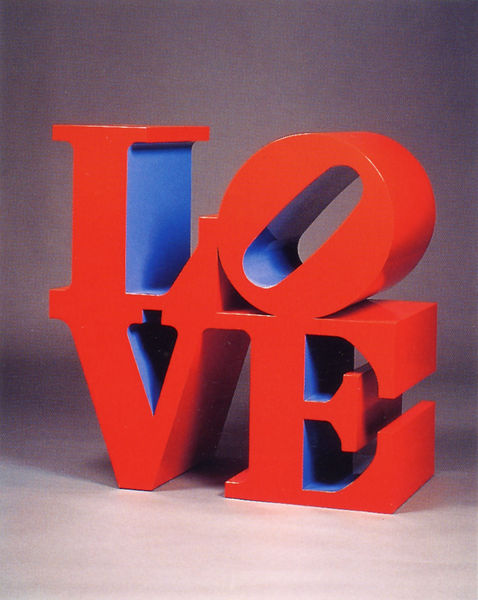
Titel: Love
Künstler: Robert Indiana
Institution: adition of six, artists collection
Copyright: Robert Indiana Arts Foundation/ ARS, New York
Schlagwörter: blau, grau, schwarz, rot, oval, schrift, liebe, plastik, buchstaben, kunst, pop art, wort, dreidimensional, indiana, 3d, e, l, o, v, love, vole, robert indiana, signalkunst